Frequency: 75000
Velocity: 0,2325
Power: 18,3
Pulse duration: 0,0000001
Pass count: 1
Magnification: 10
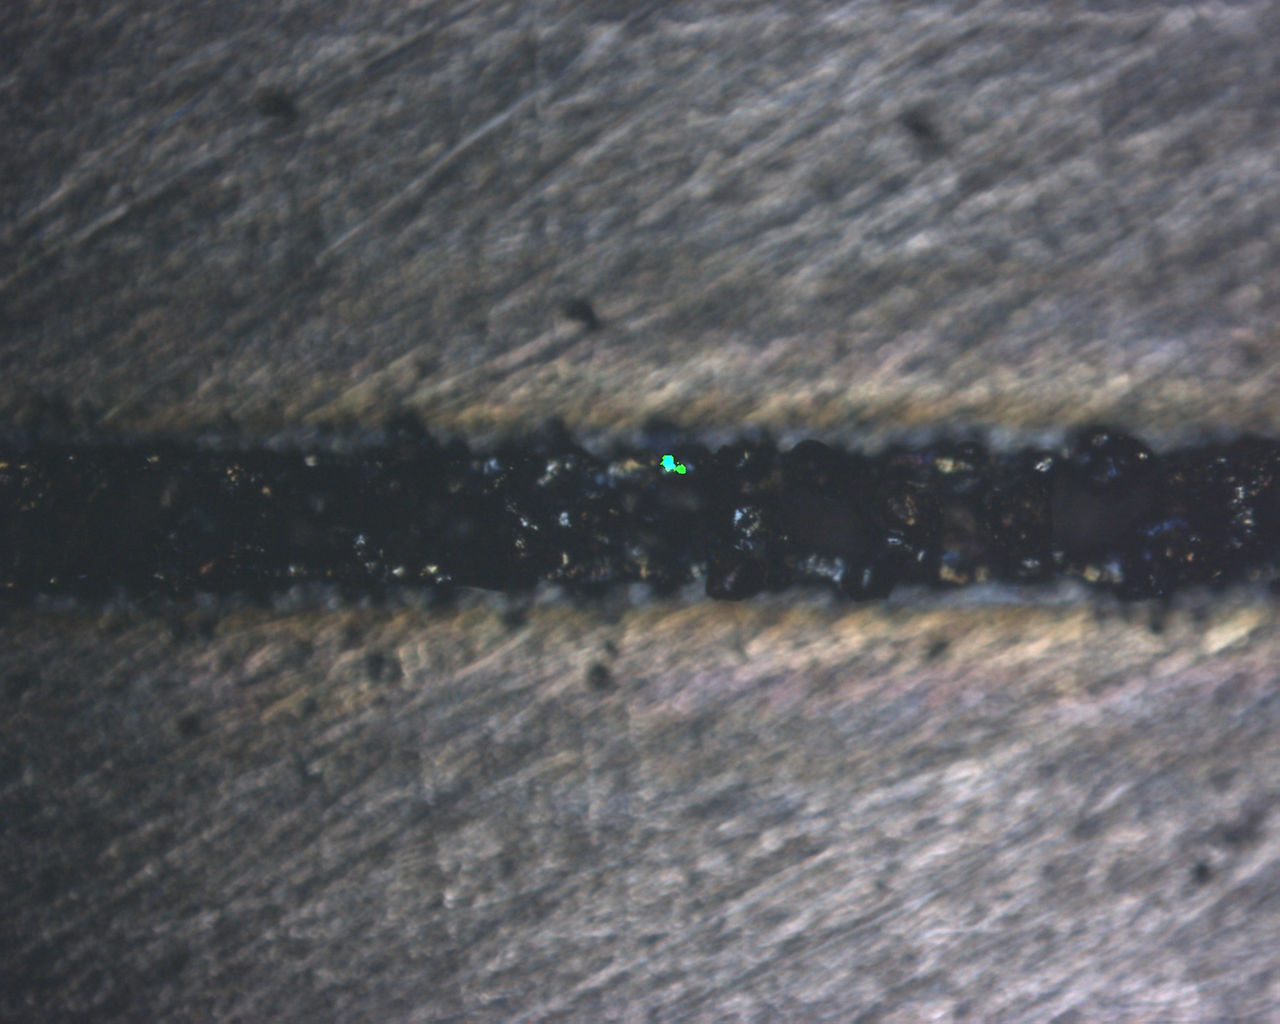
Measured width: 145.278
Other width: 64.8088